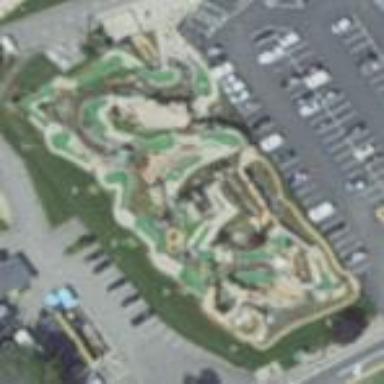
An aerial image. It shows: Miniature golf course.